Question: How do I get the actual height of a MKMapView (not the one specified in Interface builder).
Here's my example. I created a view in interface builder containing a map, referenced as .

The actual size of this view (see image, right) is different than the one specified in Interface Builder (see image, left) because I also add a navigation bar (by code) and the height of the map/view changes according to the device screen (4 or 3,5").
However when I use ...
'''
worldmap.frame.size.height
'''
... I always get the size set in Interface Builder not the adapted one.
How do I get the actual size?
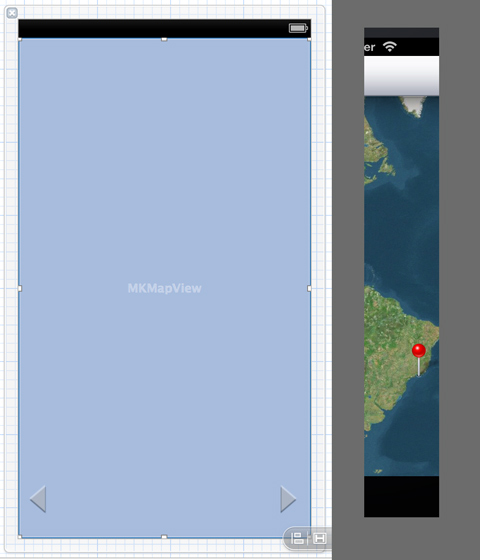
Answer: I found the answer <URL>.
I tried to get the height in the function which gets called before the navigation bar is added. The solution is to get the frame height in the function instead.